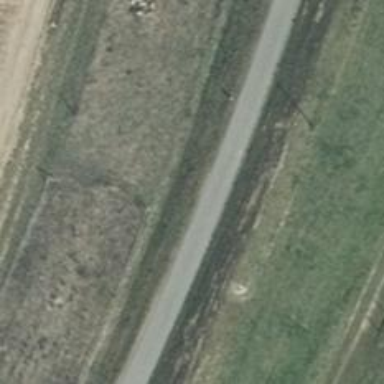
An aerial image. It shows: Asphalt track with grade1 surface.